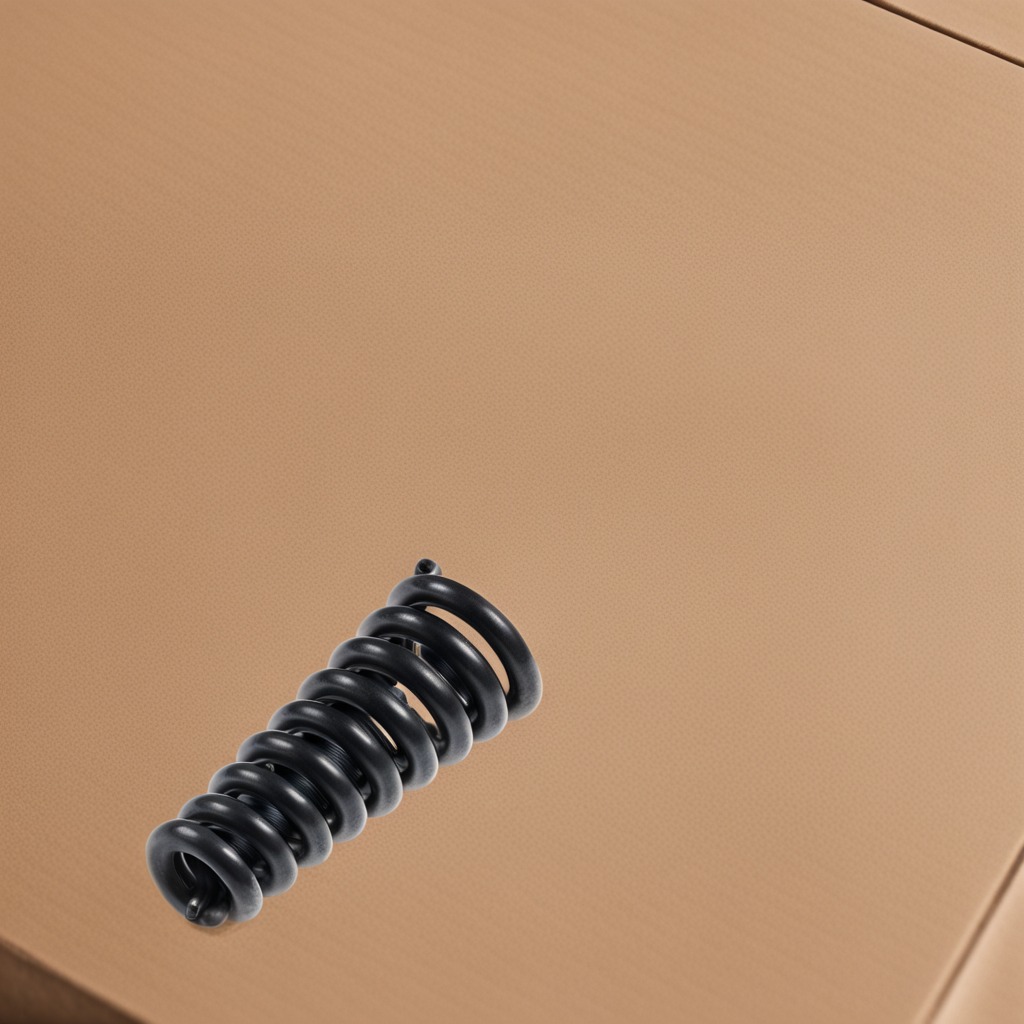
A coiled metal spring is lying on the clean dry cardboard box surface in an outdoor workshop during daytime bright natural light soft shadows slightly creased but